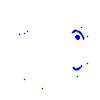
Particle: electron